Interaction volume radius: 5 \u00c5
Interaction volume height: 35 \u00c5
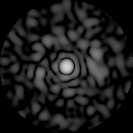
Disorder parameter: 0.8105